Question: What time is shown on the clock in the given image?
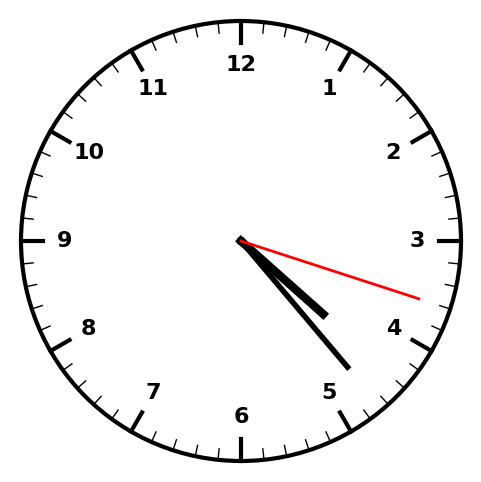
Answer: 04:23:18